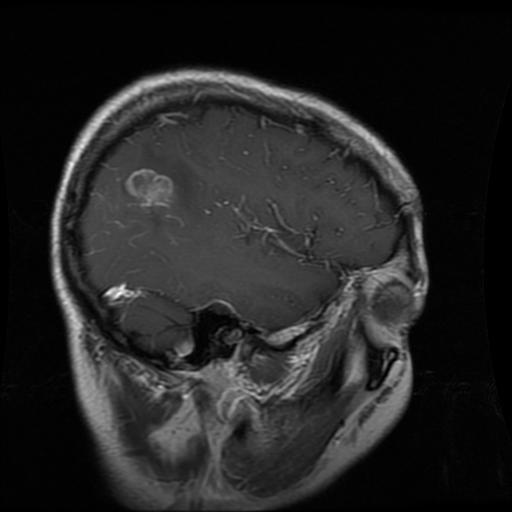
Label: glioma